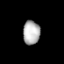
Tissue: prostate
Cell type: Myeloid cells
Senescence score: 0.3442
Nuclear area (px): 395
Mean DAPI intensity: 179.942